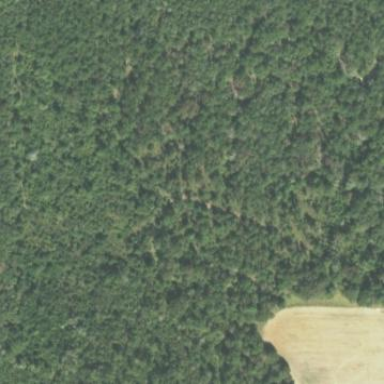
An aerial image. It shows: Mixed woodland area with various types of leaves.